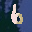
Label: 6